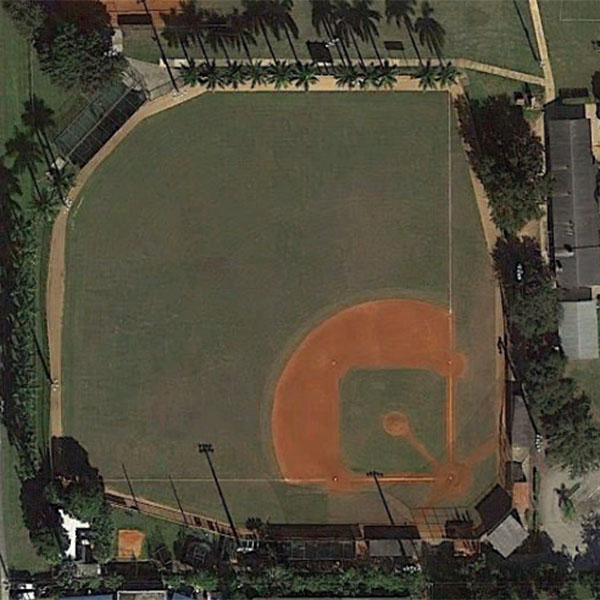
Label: BaseballField